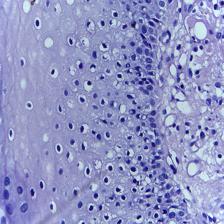
Diagnosis: Normal